Question: Currently, I am having an issue with my project in implementing a custom MKAnnotationView that has multiple custom UIImageViews. So these custom UIImageViews have a clear button on top of them to not have to add gesture recognizers.

As you can see, it would be beneficial to actually tap the MKAnnotationView subviews and have some action happen.
I implemented a protocol for the MKAnnotationView where each image subview within the MKAnnotationView makes a callback to the controller that is the owner of the MKMapView... Heres the code...
'''
PHProfileImageView *image = [[PHProfileImageView alloc] initWithFrame:CGRectMake(newX - radius / 5.0f, newY - radius / 5.0f, width, height)];
[image setFile:[object objectForKey:kPHEventPictureKey]];
[image.layer setCornerRadius:image.frame.size.height/2];
[image.layer setBorderColor:[[UIColor whiteColor] CGColor]];
[image.layer setBorderWidth:2.0f];
[image.layer setMasksToBounds:YES];
[image.profileButton setTag:i];
[image.profileButton addTarget:self action:@selector(didTapEvent:) forControlEvents:UIControlEventTouchUpInside];
[self addSubview:image];
- (void)didTapEvent:(UIButton *)button
{
NSLog(@"%@", [self.pins objectAtIndex:button.tag]);
if (self.delegate && [self.delegate respondsToSelector:@selector(didTapEvent:)]) {
[self.delegate JSClusterAnnotationView:self didTapEvent:[self.pins objectAtIndex:button.tag]];
}
}
'''
So as you can see, I already attempt to log the result of the tapped image but nothing :(. Is the way I'm implementing this not the way to go? Am I supposed to have CAShapeLayers or something? Not really sure at this point. Anyone got any ideas?
Im thinking that I might have to implement a custom callout view. Since a callout view actually adds buttons to its view and can respond to touch events... Not totally sure though because callouts are only shown once the annotation view is tapped. And in this case, the ACTUAL annotation view is the middle label
So I resized the mkannotationview's frame to a much larger frame and apparently all the subviews are actually not within the MKAnnotationView's bounds, so the subviews aren't actually being tapped. Now that Im thinking about this solution, it probably wasn't the best solution.
If anyone has any suggestions rather than adding subviews to a MKAnnotationView to create the view I currently have, that would be great!
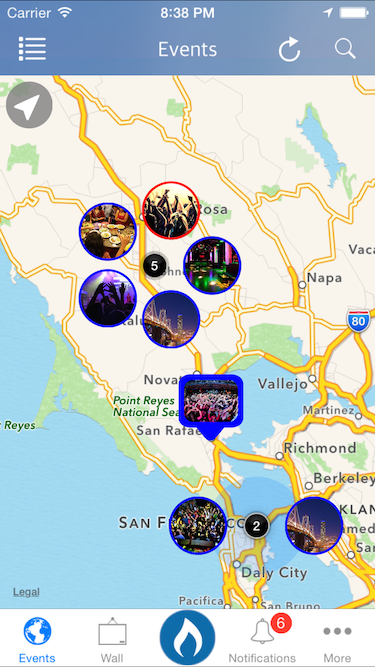
Answer: For the Custom AnnotationView with Clickable Buttons, you have to create custom AnnotationView SubClass in the Project. For that create a new file.

And add these two methods to the implementation file.
'''
- (UIView*)hitTest:(CGPoint)point withEvent:(UIEvent*)event
{
UIView* hitView = [super hitTest:point withEvent:event];
if (hitView != nil)
{
[self.superview bringSubviewToFront:self];
}
return hitView;
}
- (BOOL)pointInside:(CGPoint)point withEvent:(UIEvent*)event
{
CGRect rect = self.bounds;
BOOL isInside = CGRectContainsPoint(rect, point);
if(!isInside)
{
for (UIView *view in self.subviews)
{
isInside = CGRectContainsPoint(view.frame, point);
if(isInside)
break;
}
}
return isInside;
}
'''
Then go to the ViewController.m file again and modify the viewDidLoad method as this.
'''
- (void)viewDidLoad {
[super viewDidLoad];
self.mapKit.delegate = self;
//Set Default location to zoom
CLLocationCoordinate2D noLocation = CLLocationCoordinate2DMake(51.900708, -2.083160); //Create the CLLocation from user cordinates
MKCoordinateRegion viewRegion = MKCoordinateRegionMakeWithDistance(noLocation, 50000, 50000); //Set zooming level
MKCoordinateRegion adjustedRegion = [self.mapKit regionThatFits:viewRegion]; //add location to map
[self.mapKit setRegion:adjustedRegion animated:YES]; // create animation zooming
// Place Annotation Point
MKPointAnnotation *annotation1 = [[MKPointAnnotation alloc] init]; //Setting Sample location Annotation
[annotation1 setCoordinate:CLLocationCoordinate2DMake(51.900708, -2.083160)]; //Add cordinates
[self.mapKit addAnnotation:annotation1];
}
'''
Now add that custom View to the ViewController.xib.
Now create this delegate method as below.
'''
#pragma mark : MKMapKit Delegate
-(MKAnnotationView *)mapView:(MKMapView *)mV viewForAnnotation:(id <MKAnnotation>)annotation
{
AnnotationView *pinView = nil; //create MKAnnotationView Property
static NSString *defaultPinID = @"com.invasivecode.pin"; //Get the ID to change the pin
pinView = (AnnotationView *)[self.mapKit dequeueReusableAnnotationViewWithIdentifier:defaultPinID]; //Setting custom MKAnnotationView to the ID
if ( pinView == nil )
pinView = [[AnnotationView alloc]
initWithAnnotation:annotation reuseIdentifier:defaultPinID]; // init pinView with ID
[pinView addSubview:self.customView];
addSubview:self.customView.center = CGPointMake(self.customView.bounds.size.width*0.1f, -self.customView.bounds.size.height*0.5f);
pinView.image = [UIImage imageNamed:@"Pin"]; //Set the image to pinView
return pinView;
}
'''
I also got this answer few months ago from someone posted on Stackoverflow. I modified it to my project as I want. Hope this will do your work.